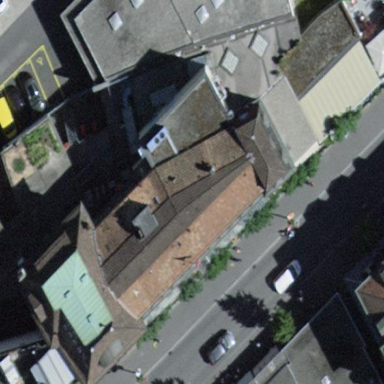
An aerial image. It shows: Hotel building.